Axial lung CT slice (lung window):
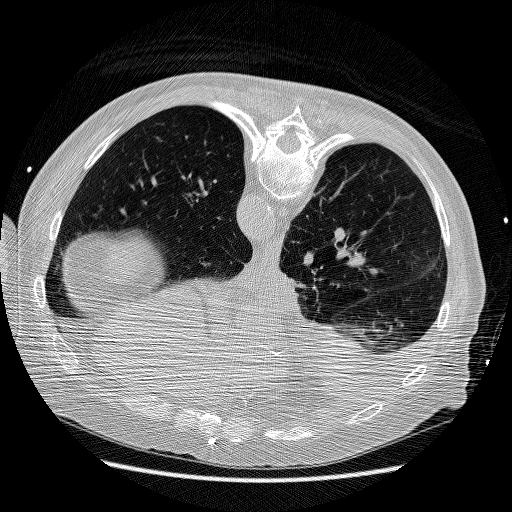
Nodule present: no